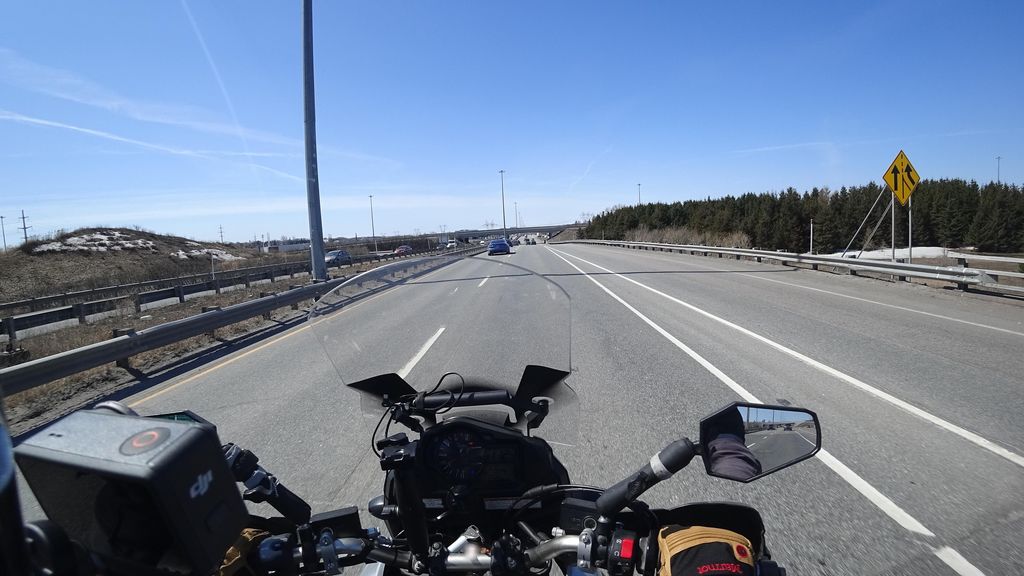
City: quebec_city